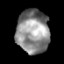
Tissue: prostate
Cell type: T cells
Senescence score: 0.3347
Nuclear area (px): 1392
Mean DAPI intensity: 140.719